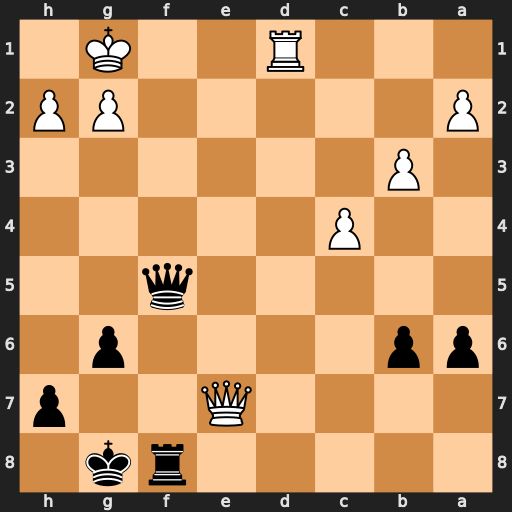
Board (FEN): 5rk1/4Q2p/pp4p1/5q2/2P5/1P6/P5PP/3R2K1
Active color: b
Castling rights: -
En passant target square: -
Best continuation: Qf2+ Kh1 Qf1+ Rxf1 Rxf1#